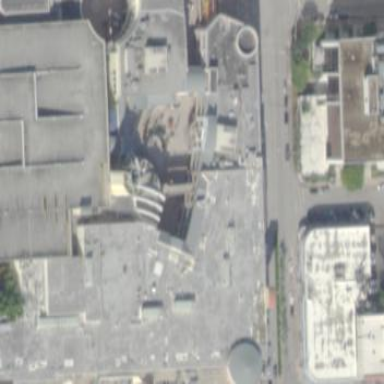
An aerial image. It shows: Part of building used as cinema.